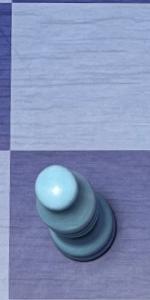
Label: Bishop_White